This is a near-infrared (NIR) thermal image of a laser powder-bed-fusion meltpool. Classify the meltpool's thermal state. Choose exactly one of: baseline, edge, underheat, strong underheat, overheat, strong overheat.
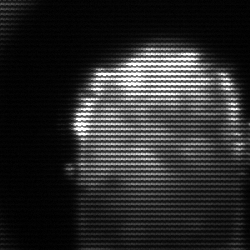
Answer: baseline